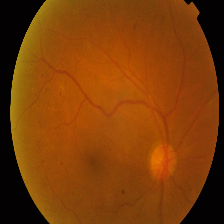
Diabetic retinopathy grade: Proliferative DR